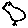
Label: bird